Question: Qt: 'qt-sdk-win-opensource-2010.01'
Mingw: '1686-mingw32-gcc-4.6.3-release' :
The file:
'''
TEMPLATE = app
TARGET =
SOURCES += ef.cpp
DEPENDPATH += .
INCLUDEPATH += .
'''
The :
'''
#include <stdio.h>
int main(int argc, char *argv[])
{
printf ("
hjhjk
");
}
'''
The compilation and the executable output is as follows:

The executable called 'temp' and an object file called 'ef.o' get created in the 'debug' folder.
I have edited the 'qmake.conf' file as described <URL>
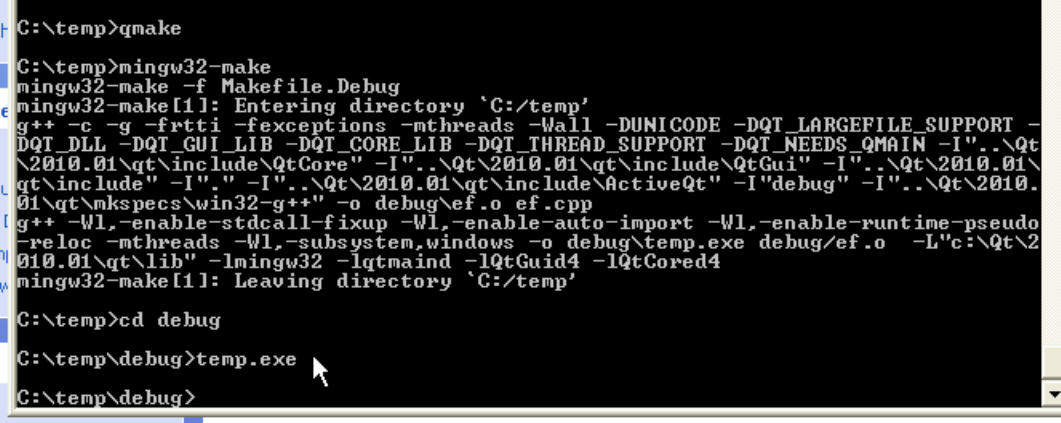
Answer: Try adding
CONFIG+=console
to your .pro file